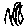
Label: zigzag